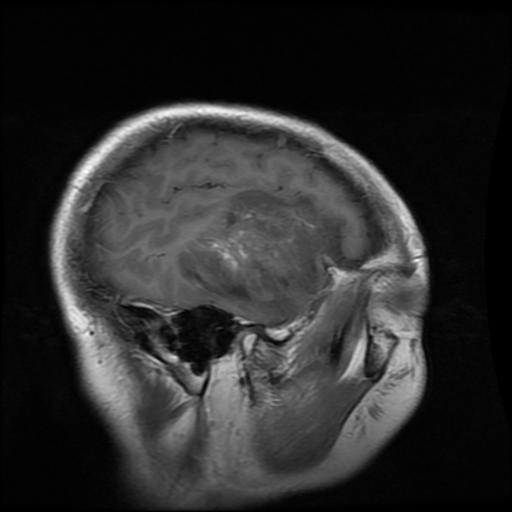
Label: glioma